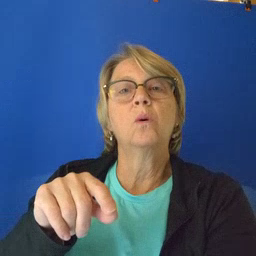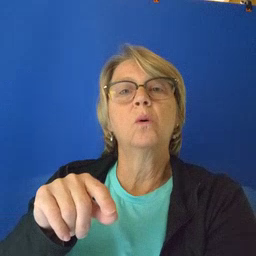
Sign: for